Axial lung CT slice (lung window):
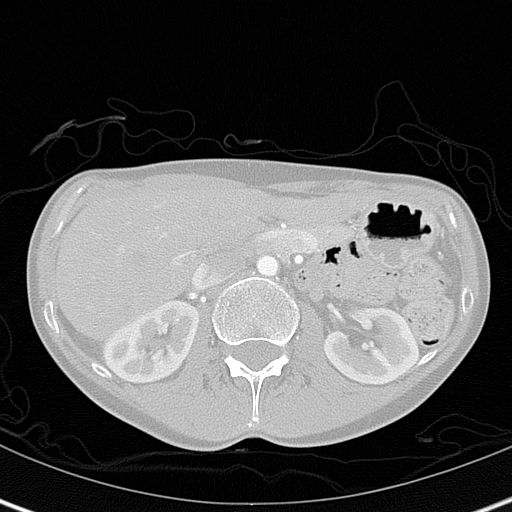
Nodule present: no